Question: i need suggestion to make the action bars in middle of the activity or anywhere in the activity same as the picture below

as i am trying with the fragments but could not figure it out how to show.
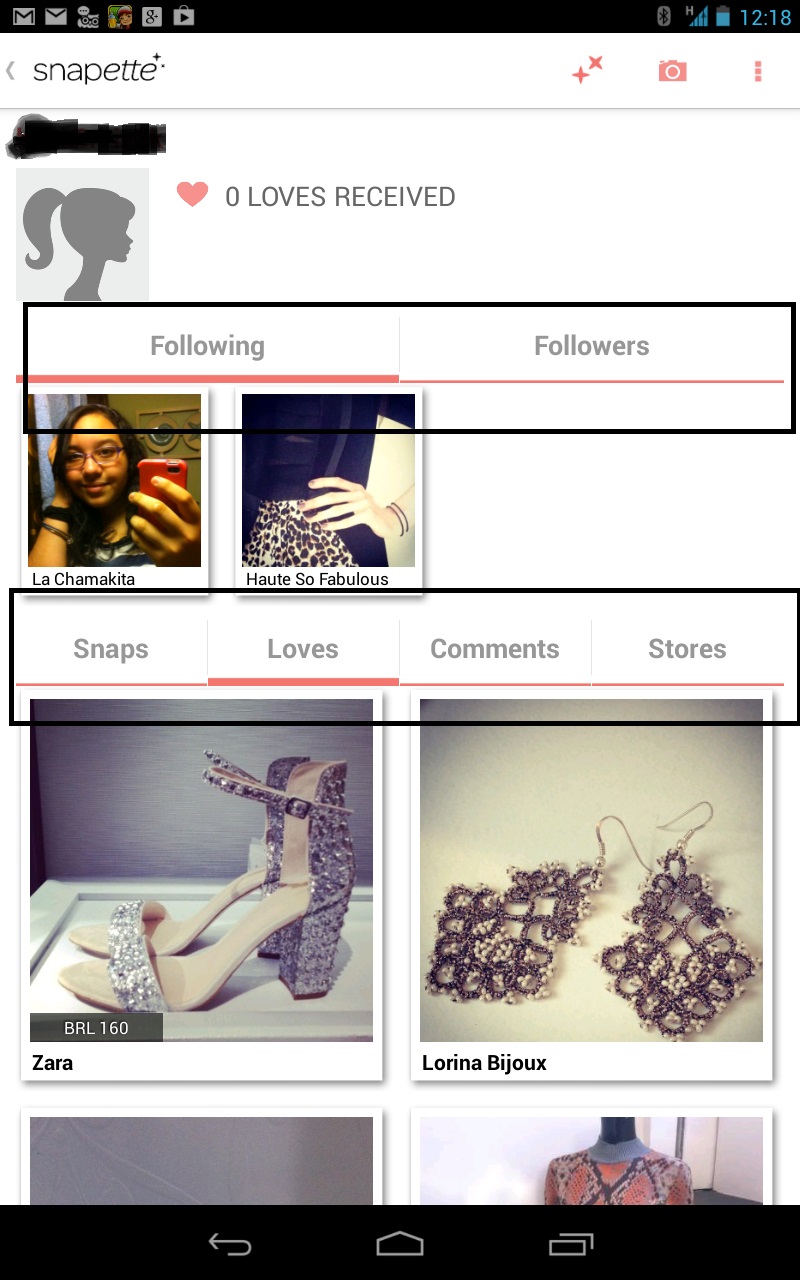
Answer: You can use the TabPagerIndicator control from the ViewPagerIndicator library
<URL>